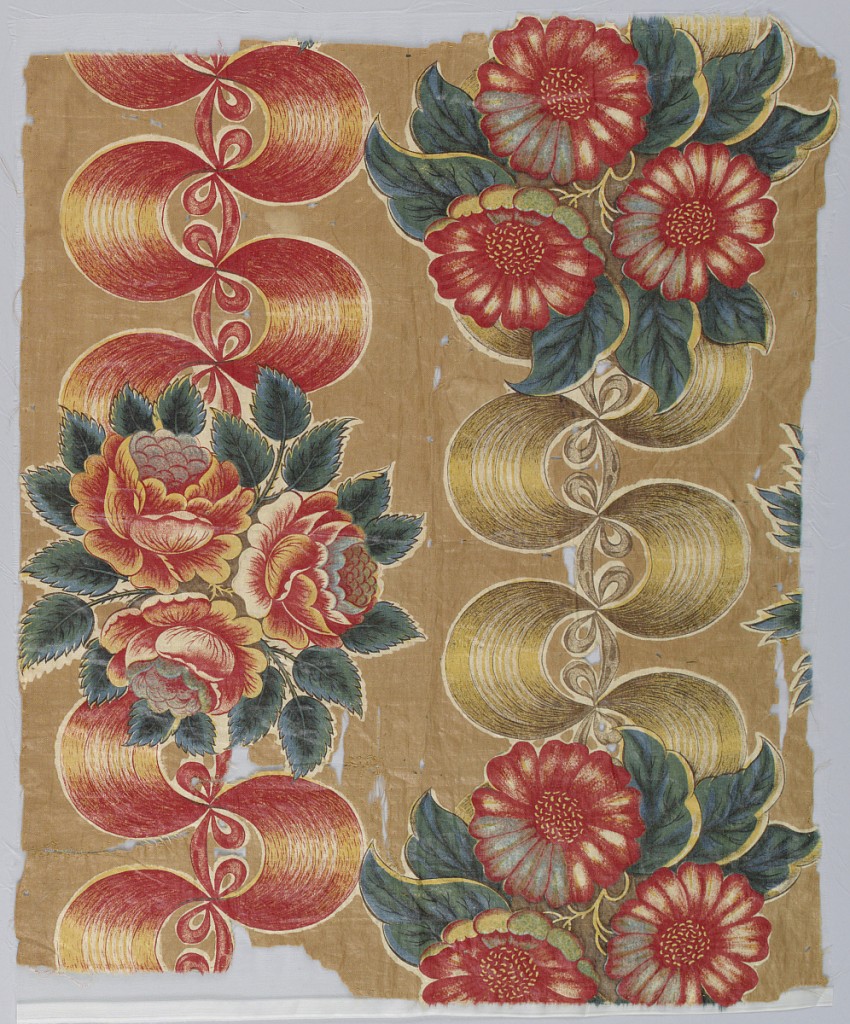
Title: Textile
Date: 1800–1850
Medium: cotton Technique: printed
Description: Lightweight glazed chintz with a tan ground printed in a pattern of natural size flower clusters in shades of red with green leaves. Clusters are in an alternate or staggered position joined by perpendicular, stiff, heavily curved ribbons with shaded effect probably by roller. Ribbons alternate in yellow or red.